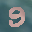
Label: 9